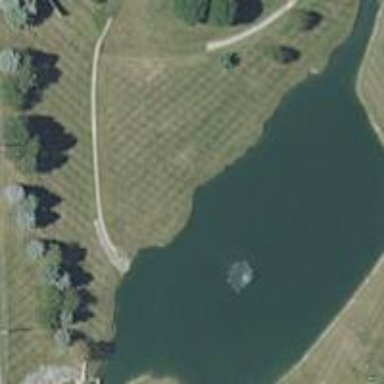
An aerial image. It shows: Peaceful pond surrounded by nature.